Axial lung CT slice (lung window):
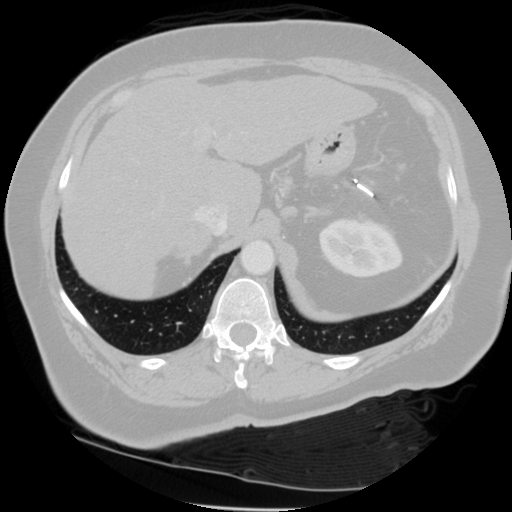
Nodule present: no